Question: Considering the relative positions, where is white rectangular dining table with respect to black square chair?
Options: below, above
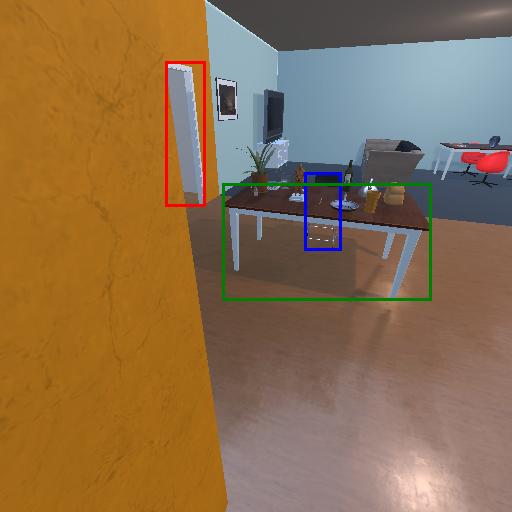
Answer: below